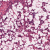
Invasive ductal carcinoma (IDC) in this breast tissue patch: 1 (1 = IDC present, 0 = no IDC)